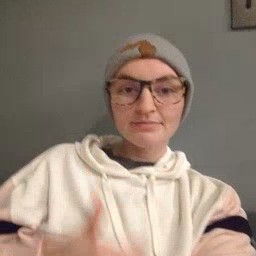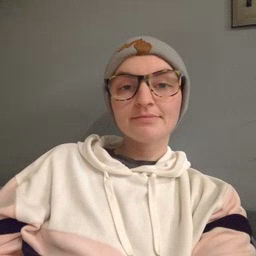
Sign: napkin